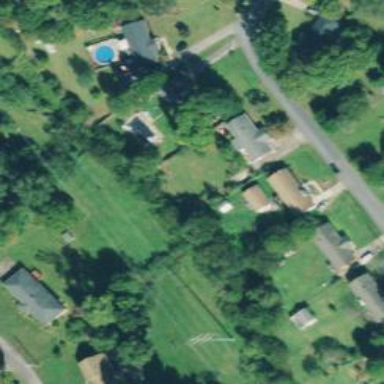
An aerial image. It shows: Outdoor swimming pool on leisure land.